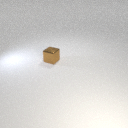
small brown metal cube